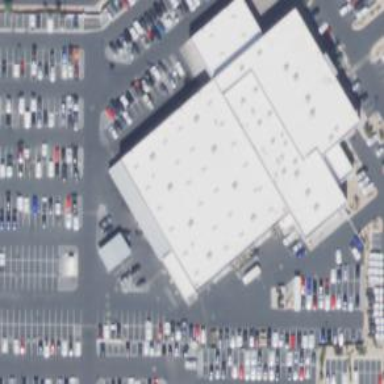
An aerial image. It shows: Retail building housing car shop.